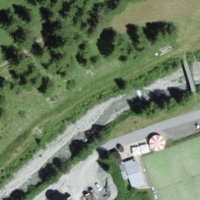
EUNIS habitat code: 54
Species observed at this site:
Prunella vulgaris